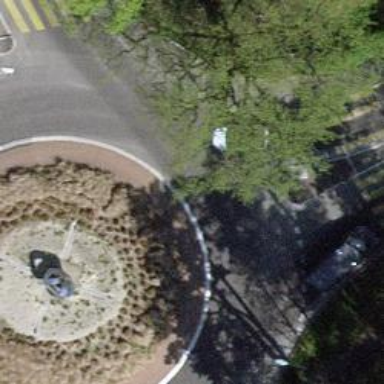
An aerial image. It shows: Secondary road around roundabout.